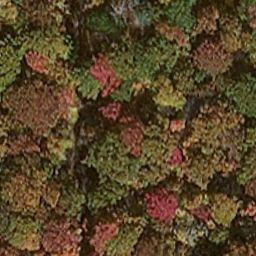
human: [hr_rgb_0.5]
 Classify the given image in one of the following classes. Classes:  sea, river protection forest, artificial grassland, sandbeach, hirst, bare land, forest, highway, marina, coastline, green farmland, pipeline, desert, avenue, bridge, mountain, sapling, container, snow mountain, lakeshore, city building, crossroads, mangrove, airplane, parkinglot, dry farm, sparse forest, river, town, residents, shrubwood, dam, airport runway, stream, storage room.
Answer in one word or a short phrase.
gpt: mangrove